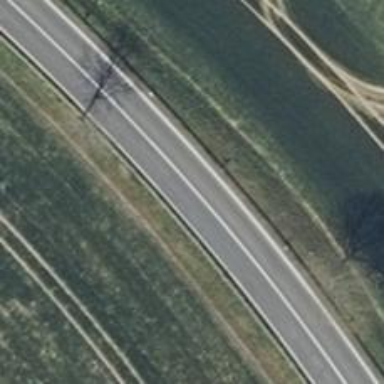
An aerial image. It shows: Asphalt road classified as primary highway.